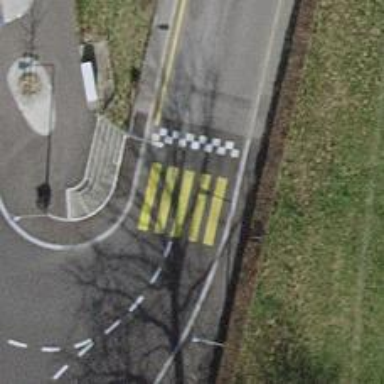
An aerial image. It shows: Uncontrolled crossing on the road.